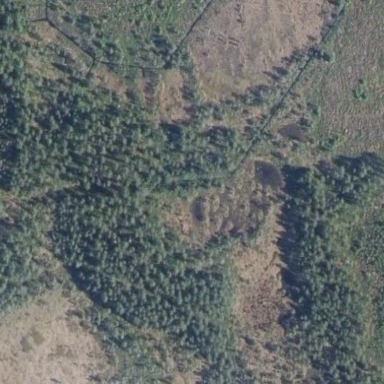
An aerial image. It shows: Woodland with needle-leaved trees.